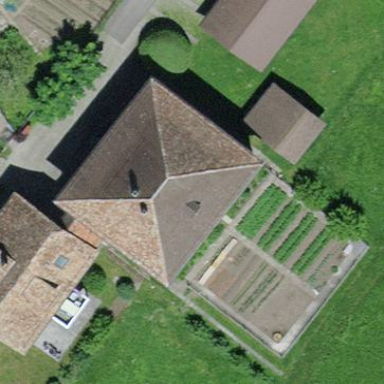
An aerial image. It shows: Garden that is leisure land.